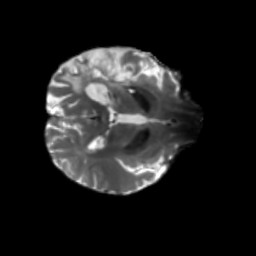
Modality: T2w
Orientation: axial
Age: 70
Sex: male
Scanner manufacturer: siemens
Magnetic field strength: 3 T
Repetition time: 5.25 s
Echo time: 0.08 s